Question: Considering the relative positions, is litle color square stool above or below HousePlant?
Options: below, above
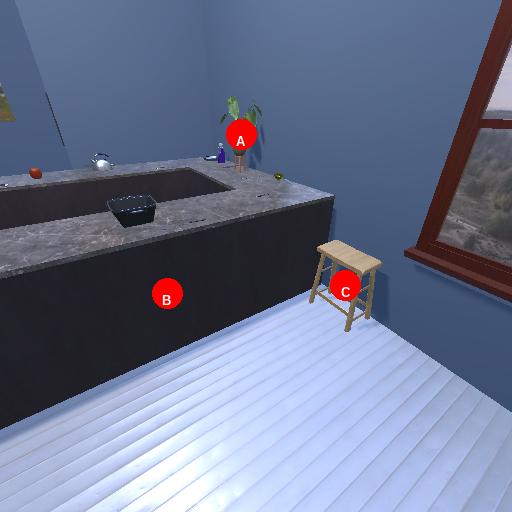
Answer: below